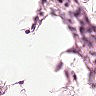
Metastatic tissue present: no